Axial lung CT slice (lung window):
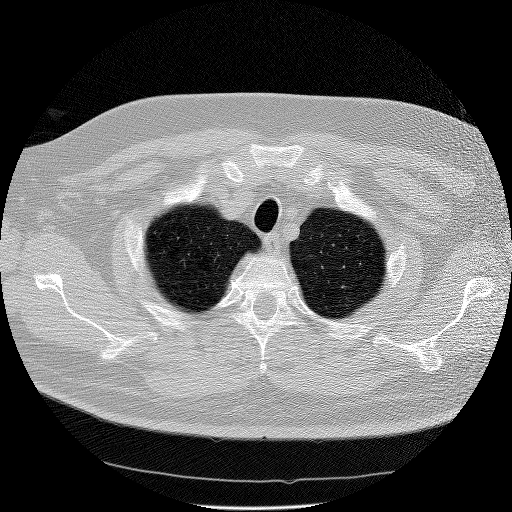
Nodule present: no